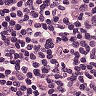
Metastatic tissue present: no